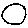
Label: circle